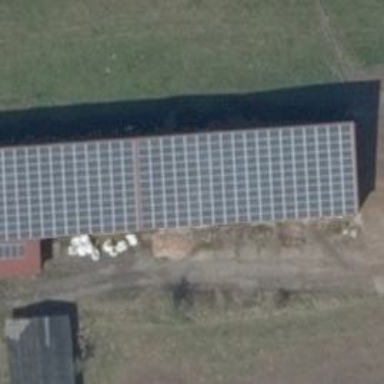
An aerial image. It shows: Small solar photovoltaic panel used as generator to produce electricity.